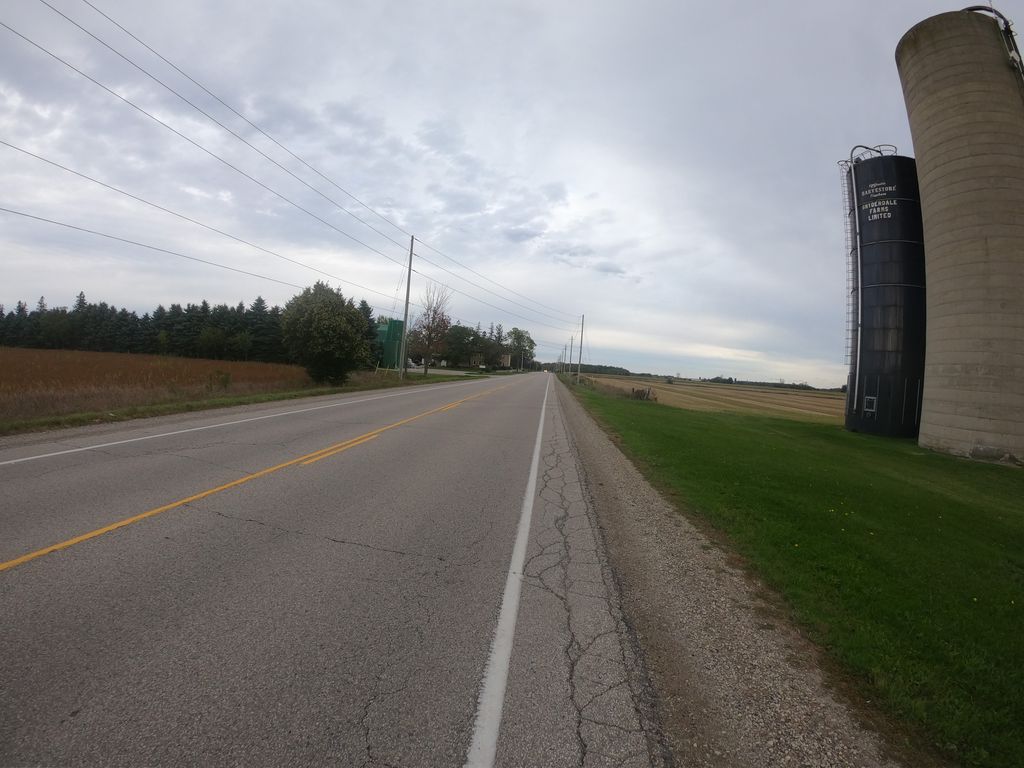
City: kitchener-waterloo